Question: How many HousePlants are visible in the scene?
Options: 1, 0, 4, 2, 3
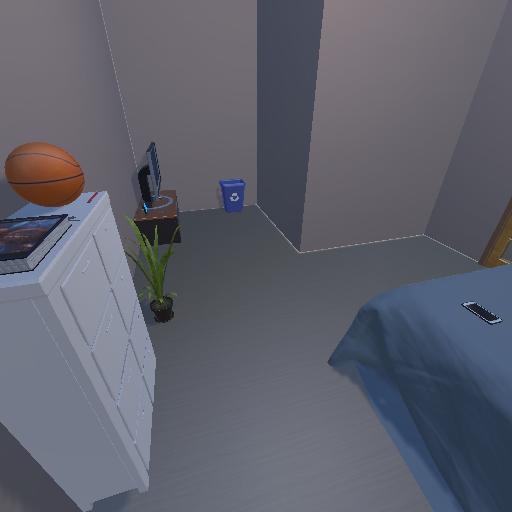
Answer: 1